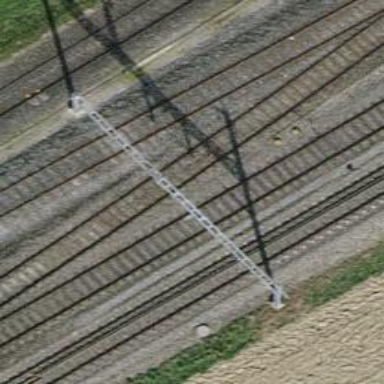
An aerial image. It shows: Rail siding with electrified contact lines for trains.